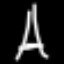
Label: The Eiffel Tower